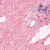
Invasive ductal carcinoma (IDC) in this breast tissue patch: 0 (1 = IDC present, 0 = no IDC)